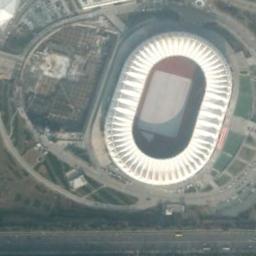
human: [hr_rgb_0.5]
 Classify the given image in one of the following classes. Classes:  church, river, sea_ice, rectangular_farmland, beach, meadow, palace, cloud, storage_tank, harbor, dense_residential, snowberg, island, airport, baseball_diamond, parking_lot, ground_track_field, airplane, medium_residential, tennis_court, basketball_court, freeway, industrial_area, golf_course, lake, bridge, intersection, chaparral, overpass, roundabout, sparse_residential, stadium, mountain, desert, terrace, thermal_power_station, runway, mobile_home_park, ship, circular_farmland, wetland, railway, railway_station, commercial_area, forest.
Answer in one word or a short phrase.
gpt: stadium